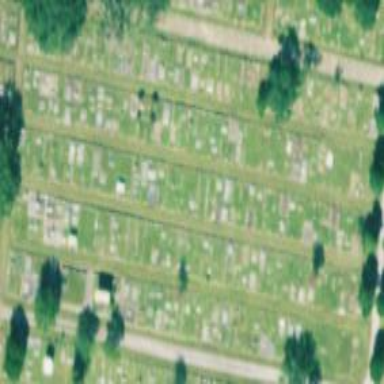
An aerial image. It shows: Sector within cemetery.